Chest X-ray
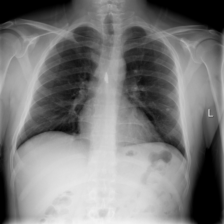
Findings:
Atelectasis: negative
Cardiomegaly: negative
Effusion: negative
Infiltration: negative
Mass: negative
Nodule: negative
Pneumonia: negative
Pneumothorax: negative
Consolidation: negative
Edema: negative
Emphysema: negative
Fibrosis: negative
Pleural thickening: negative
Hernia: negative